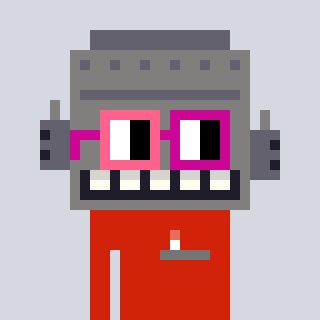
a pixel art character with square pink and red glasses, a robot-shaped head and a red-colored body on a cool background